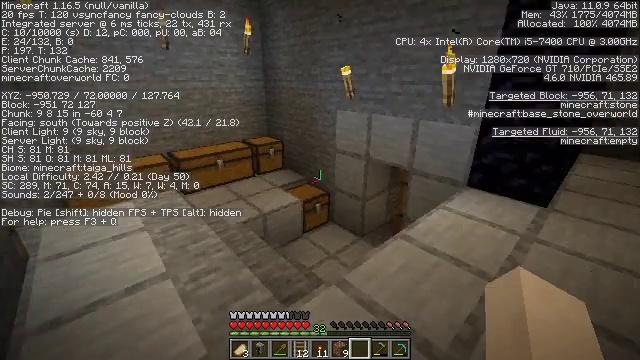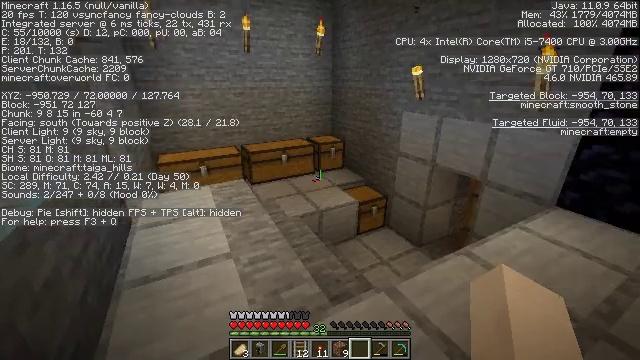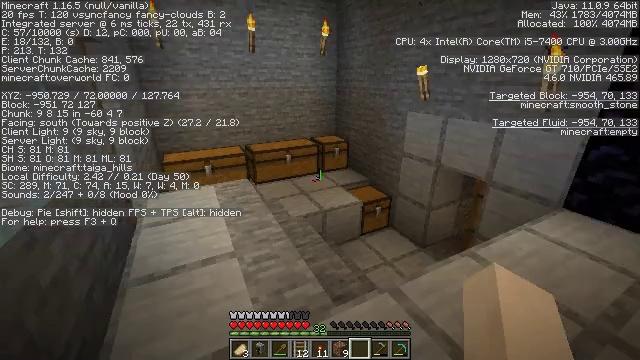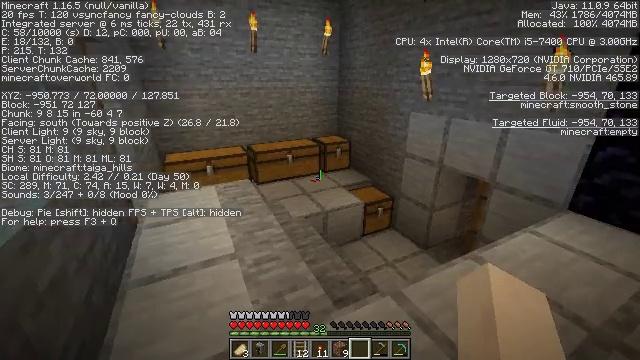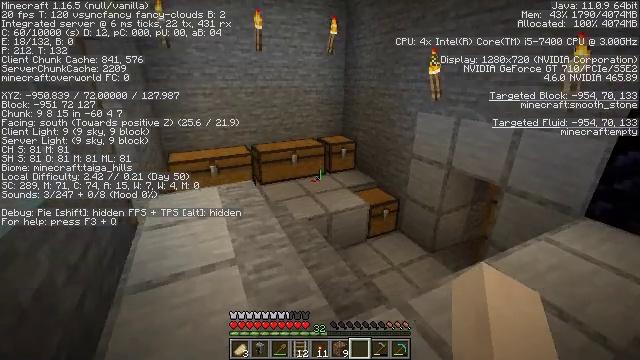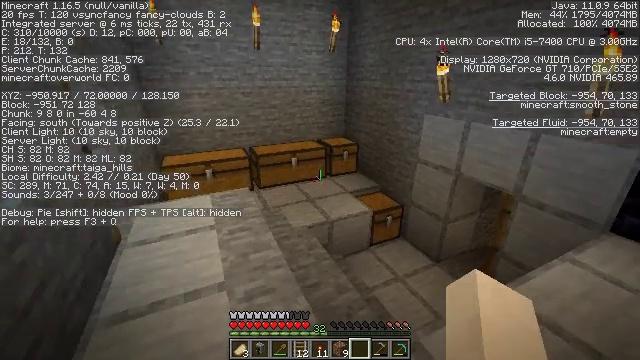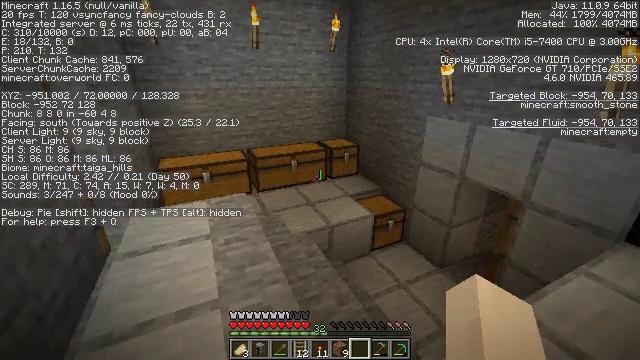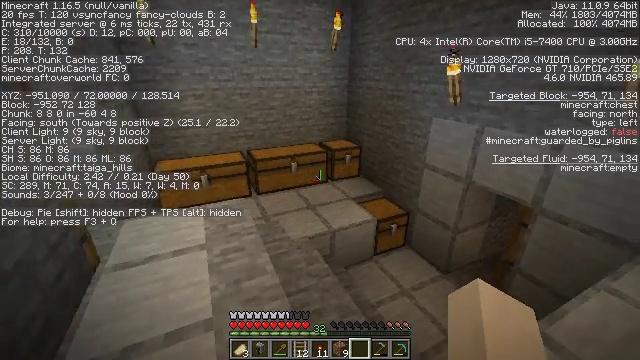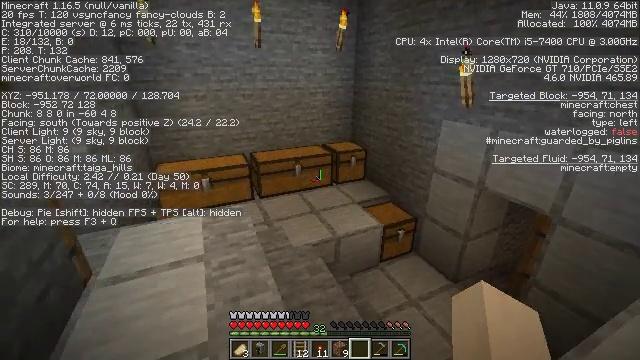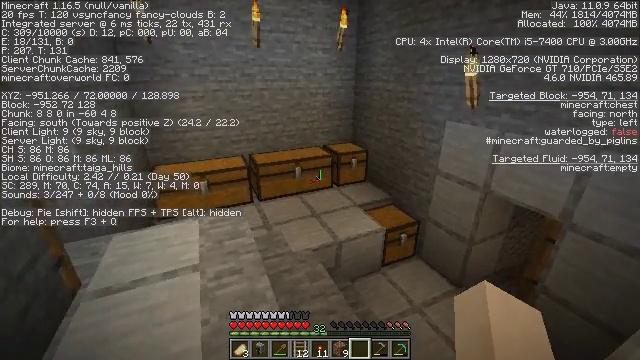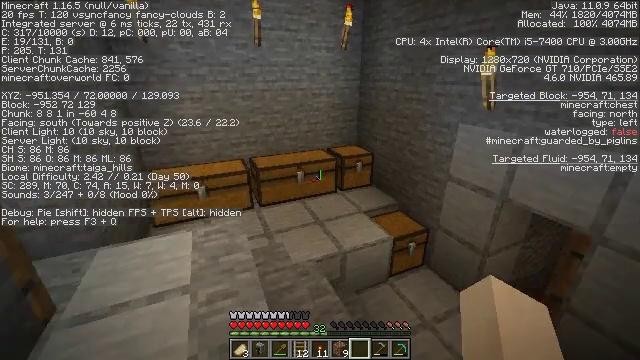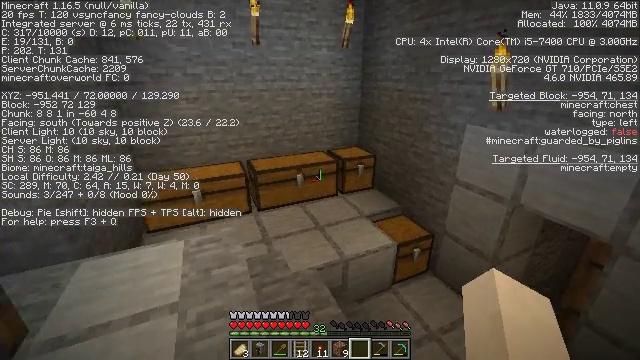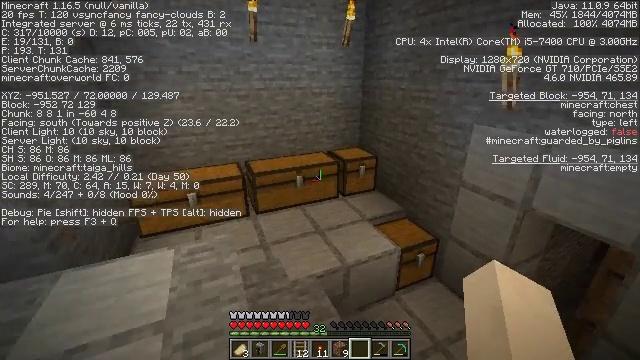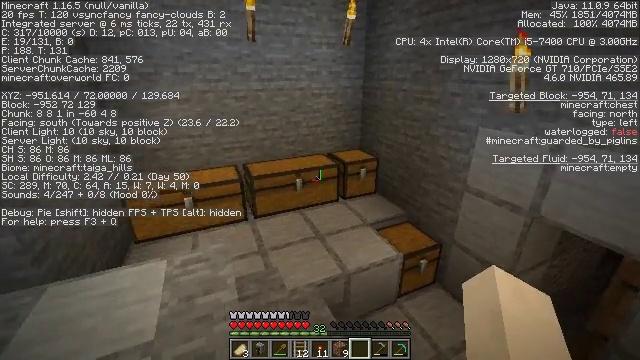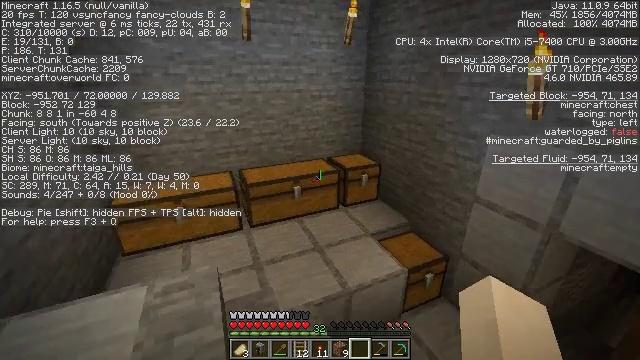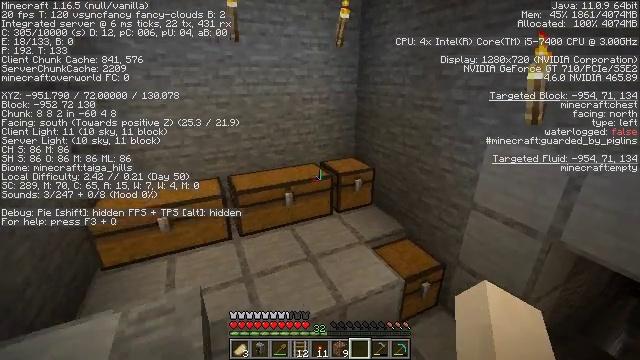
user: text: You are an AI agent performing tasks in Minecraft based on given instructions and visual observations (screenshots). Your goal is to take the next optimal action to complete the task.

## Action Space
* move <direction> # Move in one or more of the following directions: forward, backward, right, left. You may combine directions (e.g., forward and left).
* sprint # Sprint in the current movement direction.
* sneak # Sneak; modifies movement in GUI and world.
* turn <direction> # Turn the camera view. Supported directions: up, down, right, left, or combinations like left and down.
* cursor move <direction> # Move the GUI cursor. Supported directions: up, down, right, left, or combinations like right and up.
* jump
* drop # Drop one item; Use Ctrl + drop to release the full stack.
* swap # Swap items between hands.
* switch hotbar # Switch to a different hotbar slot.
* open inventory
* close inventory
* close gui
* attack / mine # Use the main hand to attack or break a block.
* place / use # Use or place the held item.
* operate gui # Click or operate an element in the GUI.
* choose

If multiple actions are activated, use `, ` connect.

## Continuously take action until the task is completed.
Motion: motion action
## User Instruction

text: Assemble sticks and spruce planks to get a spruce fence gate.
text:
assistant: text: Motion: turn left
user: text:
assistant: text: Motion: no_op
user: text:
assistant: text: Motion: move forward
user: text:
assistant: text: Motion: move forward, turn left
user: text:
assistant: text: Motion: move forward
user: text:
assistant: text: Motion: move forward
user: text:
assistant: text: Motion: move forward
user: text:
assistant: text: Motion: move forward, sprint
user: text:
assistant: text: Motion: move forward, sprint
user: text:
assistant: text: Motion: move forward, sprint
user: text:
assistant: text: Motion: move forward, sprint
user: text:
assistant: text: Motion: move forward, sprint
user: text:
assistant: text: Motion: move forward
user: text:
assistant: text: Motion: move forward
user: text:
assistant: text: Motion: move forward, turn right
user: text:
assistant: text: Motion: move forward, turn right
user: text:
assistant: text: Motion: move forward
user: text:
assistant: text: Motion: move forward
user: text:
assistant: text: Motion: move forward
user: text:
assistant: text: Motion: move forward
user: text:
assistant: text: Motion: move forward, turn left and up
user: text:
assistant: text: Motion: move forward, turn left
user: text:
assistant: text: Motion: move forward, turn left
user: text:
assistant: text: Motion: move forward, turn left
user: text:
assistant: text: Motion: move forward, turn right
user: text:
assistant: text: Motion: move forward, turn right
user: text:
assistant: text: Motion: turn right
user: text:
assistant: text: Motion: turn right
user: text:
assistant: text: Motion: turn right and down
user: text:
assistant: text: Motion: turn right